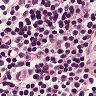
Metastatic tissue present: no